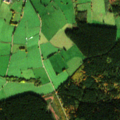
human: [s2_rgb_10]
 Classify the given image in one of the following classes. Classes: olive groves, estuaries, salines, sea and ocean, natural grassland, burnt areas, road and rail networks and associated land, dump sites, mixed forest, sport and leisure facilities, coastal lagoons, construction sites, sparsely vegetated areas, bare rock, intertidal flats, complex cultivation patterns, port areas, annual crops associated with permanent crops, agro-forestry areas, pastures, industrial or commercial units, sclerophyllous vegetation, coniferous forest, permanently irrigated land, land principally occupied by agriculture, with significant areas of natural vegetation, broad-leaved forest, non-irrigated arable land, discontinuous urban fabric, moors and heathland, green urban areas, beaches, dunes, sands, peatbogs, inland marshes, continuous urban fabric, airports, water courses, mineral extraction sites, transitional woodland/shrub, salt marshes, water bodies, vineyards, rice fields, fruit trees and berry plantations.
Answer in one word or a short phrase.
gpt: pastures, coniferous forest, mixed forest